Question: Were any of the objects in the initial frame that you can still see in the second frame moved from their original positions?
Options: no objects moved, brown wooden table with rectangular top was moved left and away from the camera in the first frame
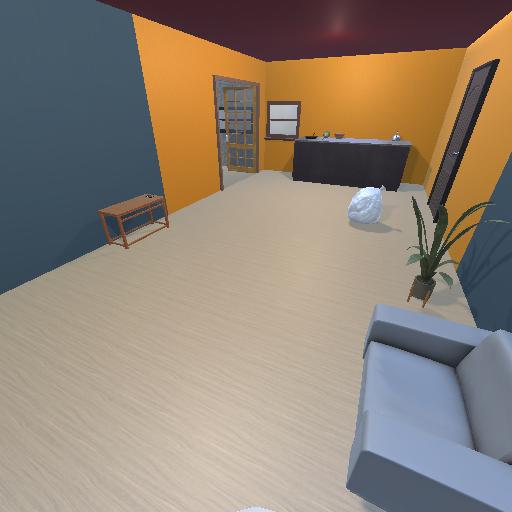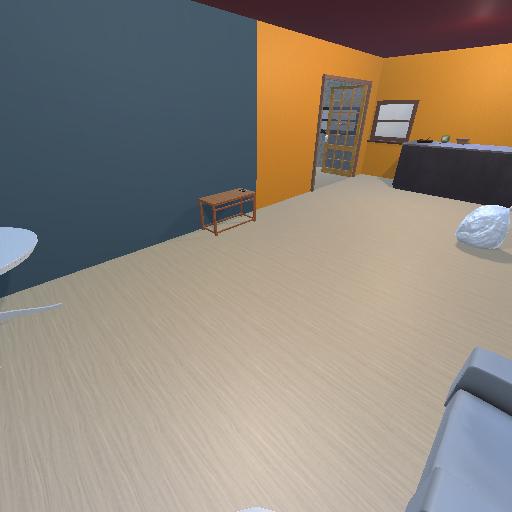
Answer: no objects moved